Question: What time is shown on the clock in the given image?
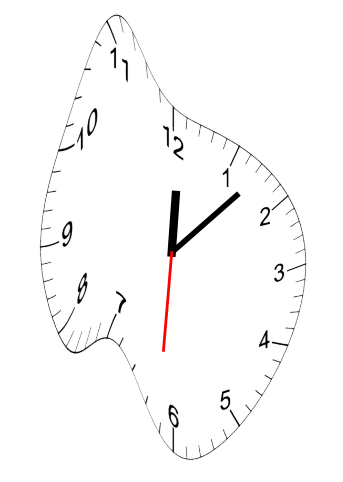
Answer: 12:07:31